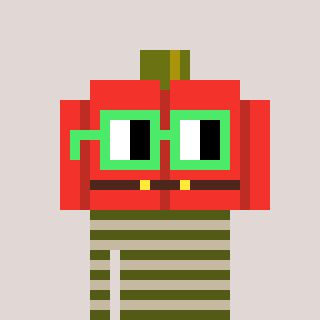
a pixel art character with square light green glasses, a pumpkin-shaped head and a bege-colored body on a warm background